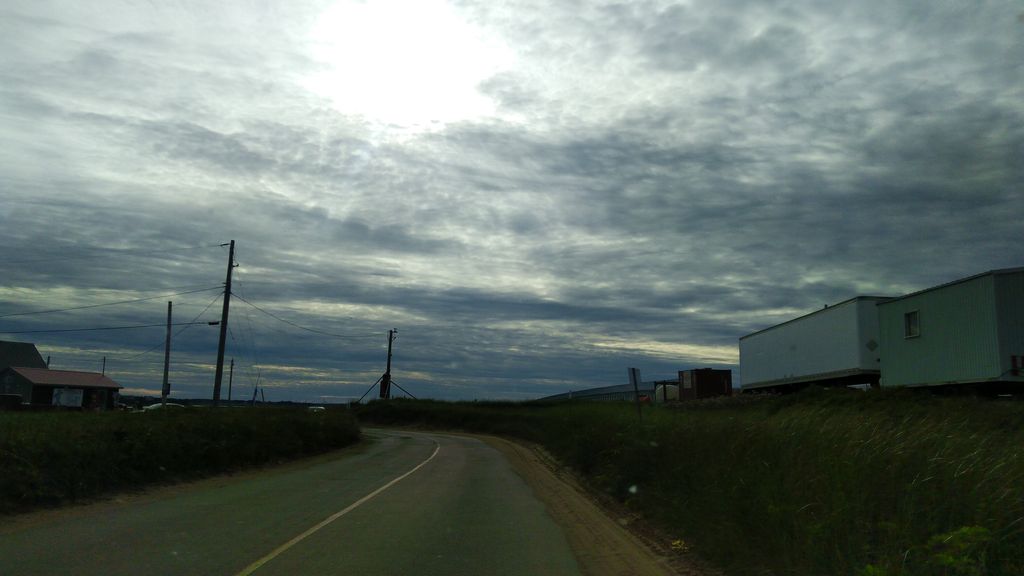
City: charlottetown